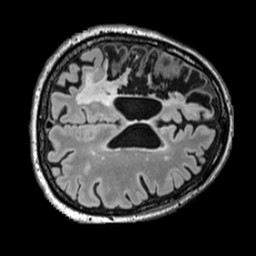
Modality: FLAIR
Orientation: axial
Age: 64
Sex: male
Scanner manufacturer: siemens
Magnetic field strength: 3 T
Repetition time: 5 s
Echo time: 0.387 s